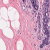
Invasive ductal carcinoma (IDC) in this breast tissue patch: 0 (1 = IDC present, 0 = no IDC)